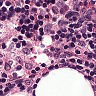
Metastatic tissue present: no